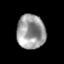
Tissue: prostate
Cell type: T cells
Senescence score: 0.3579
Nuclear area (px): 955
Mean DAPI intensity: 154.935